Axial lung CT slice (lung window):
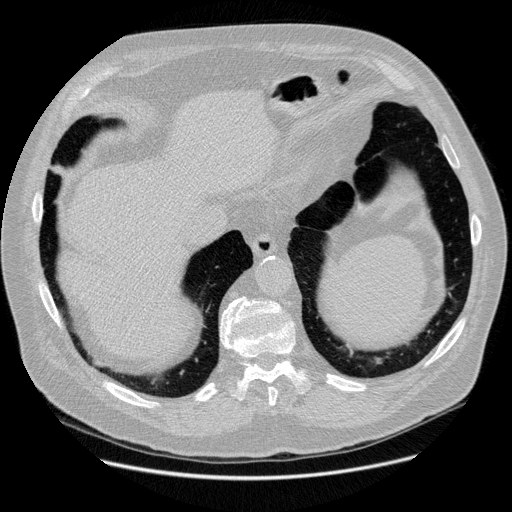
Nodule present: no